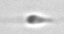
Label: flagellate_morphotype3